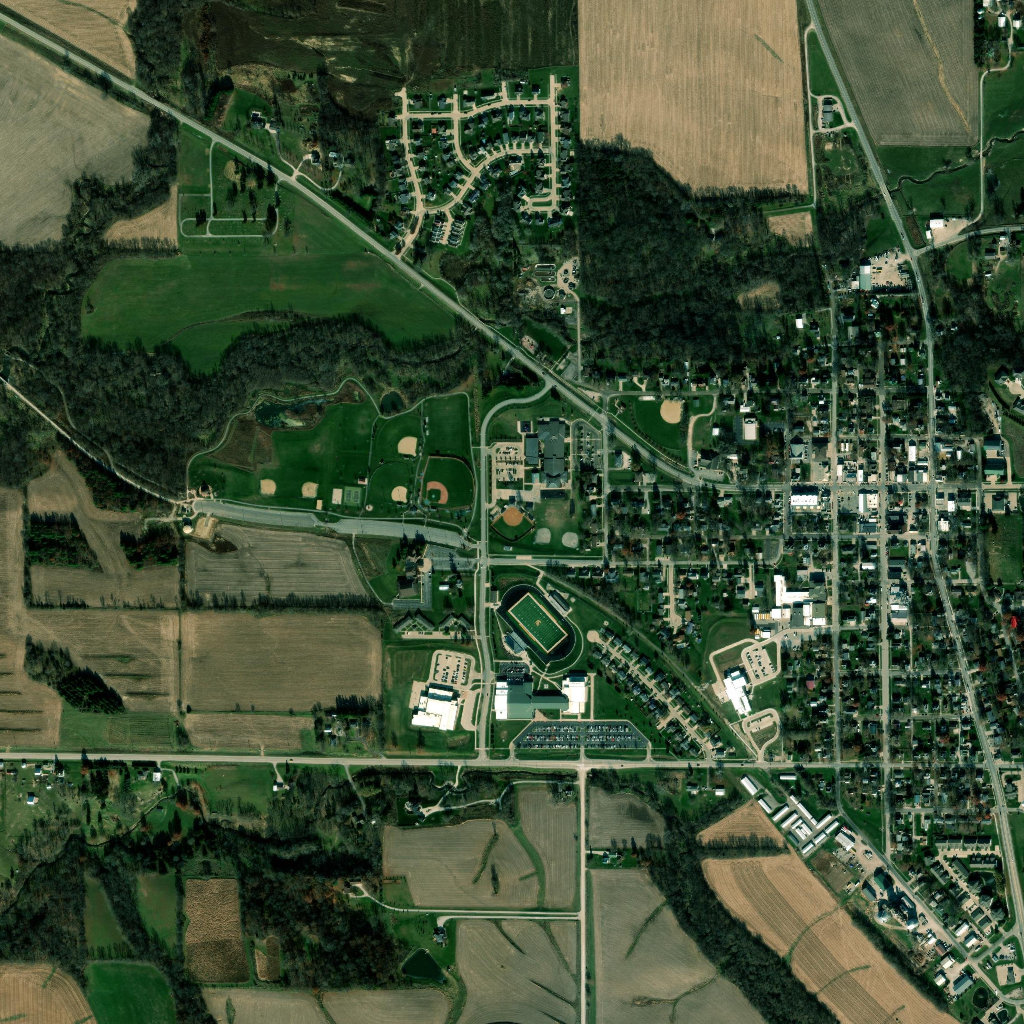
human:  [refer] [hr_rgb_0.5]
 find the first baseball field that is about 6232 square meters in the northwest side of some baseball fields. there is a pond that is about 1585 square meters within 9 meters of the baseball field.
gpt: <box>[[36, 40, 41, 44, 0]]</box>